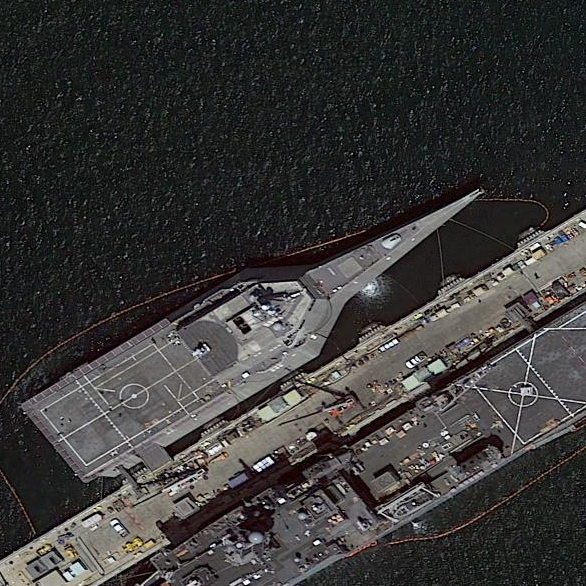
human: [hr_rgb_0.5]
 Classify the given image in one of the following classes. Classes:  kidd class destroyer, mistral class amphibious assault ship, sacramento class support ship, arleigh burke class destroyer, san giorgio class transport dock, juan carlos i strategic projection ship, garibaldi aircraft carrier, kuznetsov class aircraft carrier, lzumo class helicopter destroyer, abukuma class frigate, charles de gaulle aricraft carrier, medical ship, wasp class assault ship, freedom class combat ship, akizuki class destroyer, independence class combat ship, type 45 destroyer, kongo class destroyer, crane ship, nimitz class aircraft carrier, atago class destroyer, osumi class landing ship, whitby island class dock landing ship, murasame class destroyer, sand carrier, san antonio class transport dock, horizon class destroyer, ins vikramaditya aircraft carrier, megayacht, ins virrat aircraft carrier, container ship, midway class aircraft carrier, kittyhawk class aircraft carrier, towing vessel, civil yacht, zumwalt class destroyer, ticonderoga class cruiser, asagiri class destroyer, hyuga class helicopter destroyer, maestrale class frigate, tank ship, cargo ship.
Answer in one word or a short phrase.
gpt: Independence class combat ship